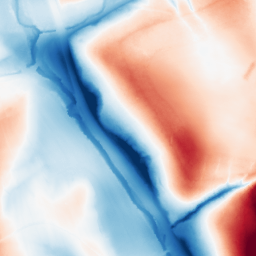
Category: classical
Decomposition family: gaussian_anisotropic
Decomposition parameters: sigma_x: 50
sigma_y: 2
Upsampling method: regularized
Upsampling parameters: scale: 4
lambda_reg: 0.001
Upsampling scale: 4